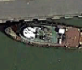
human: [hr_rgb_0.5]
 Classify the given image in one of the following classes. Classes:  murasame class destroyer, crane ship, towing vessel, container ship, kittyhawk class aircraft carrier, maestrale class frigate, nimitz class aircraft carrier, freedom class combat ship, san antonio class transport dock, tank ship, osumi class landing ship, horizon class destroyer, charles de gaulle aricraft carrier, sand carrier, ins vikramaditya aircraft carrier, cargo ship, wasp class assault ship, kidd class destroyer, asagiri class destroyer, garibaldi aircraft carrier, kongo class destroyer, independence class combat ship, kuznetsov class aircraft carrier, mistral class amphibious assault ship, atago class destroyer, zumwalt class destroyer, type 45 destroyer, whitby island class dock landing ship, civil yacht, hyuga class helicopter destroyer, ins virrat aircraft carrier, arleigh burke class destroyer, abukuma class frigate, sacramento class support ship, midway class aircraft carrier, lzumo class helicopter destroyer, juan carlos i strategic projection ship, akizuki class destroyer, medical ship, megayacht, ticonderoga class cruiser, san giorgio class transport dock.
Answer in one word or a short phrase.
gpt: Towing vessel